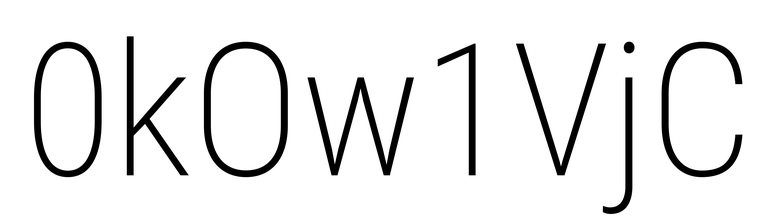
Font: Roboto_Condensed_ExtraLight